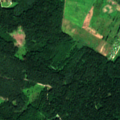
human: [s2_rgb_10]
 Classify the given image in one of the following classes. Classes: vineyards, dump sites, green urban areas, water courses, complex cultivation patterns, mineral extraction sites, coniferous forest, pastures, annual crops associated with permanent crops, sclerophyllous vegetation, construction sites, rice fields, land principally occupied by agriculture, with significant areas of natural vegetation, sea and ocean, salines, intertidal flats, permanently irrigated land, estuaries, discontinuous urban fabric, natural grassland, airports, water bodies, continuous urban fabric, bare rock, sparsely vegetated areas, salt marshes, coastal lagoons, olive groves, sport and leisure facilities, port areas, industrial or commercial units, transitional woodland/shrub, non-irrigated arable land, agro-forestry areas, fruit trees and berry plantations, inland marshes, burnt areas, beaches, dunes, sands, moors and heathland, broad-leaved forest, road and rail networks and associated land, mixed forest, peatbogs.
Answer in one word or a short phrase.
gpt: discontinuous urban fabric, pastures, coniferous forest, mixed forest